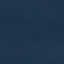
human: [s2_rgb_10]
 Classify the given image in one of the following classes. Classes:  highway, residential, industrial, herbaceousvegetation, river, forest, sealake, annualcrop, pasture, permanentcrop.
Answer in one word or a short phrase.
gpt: SeaLake